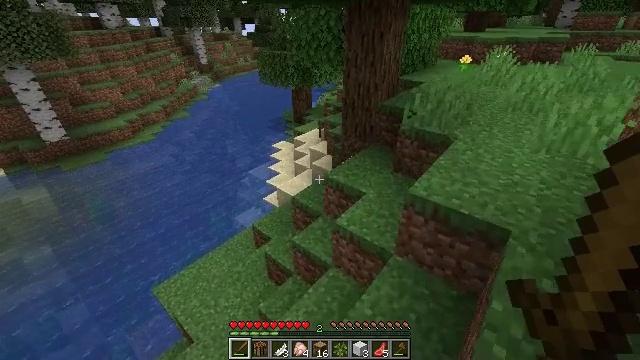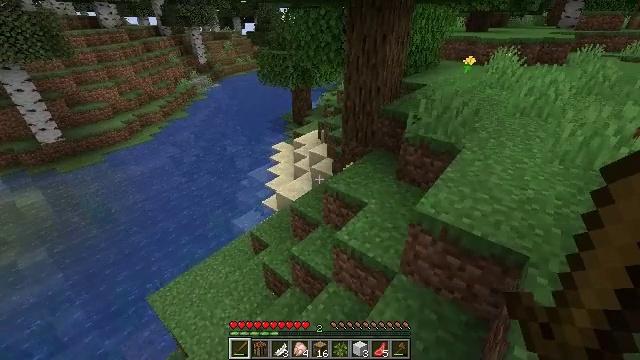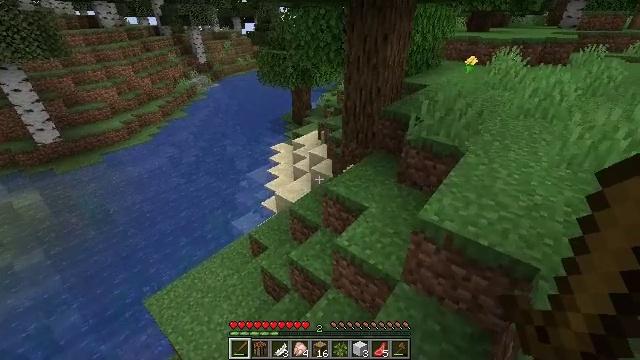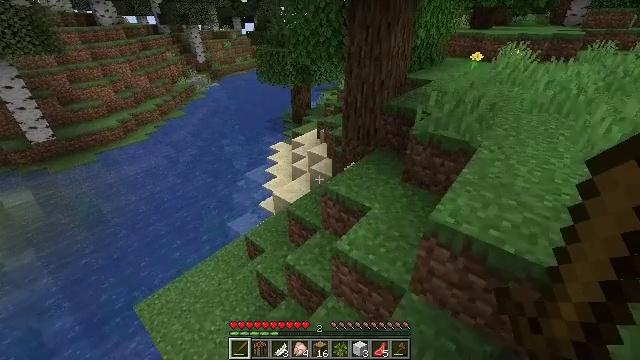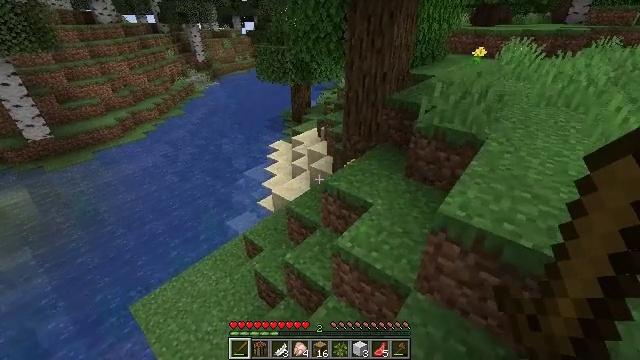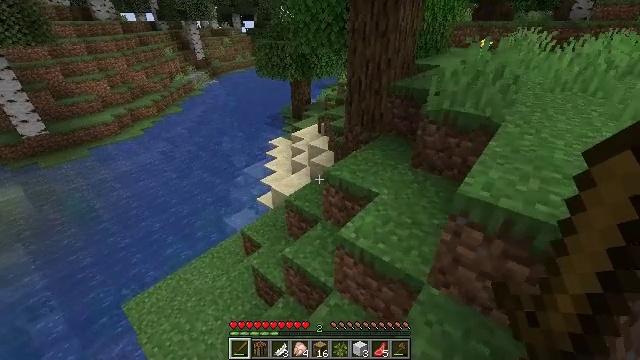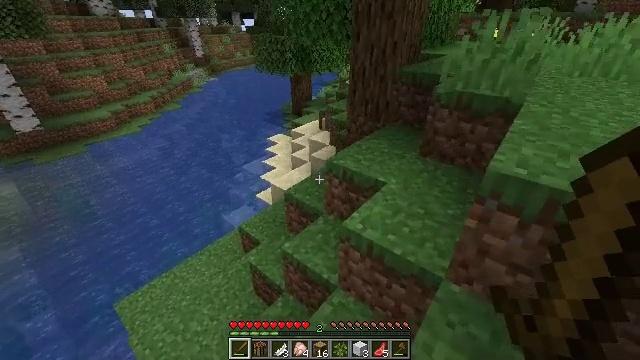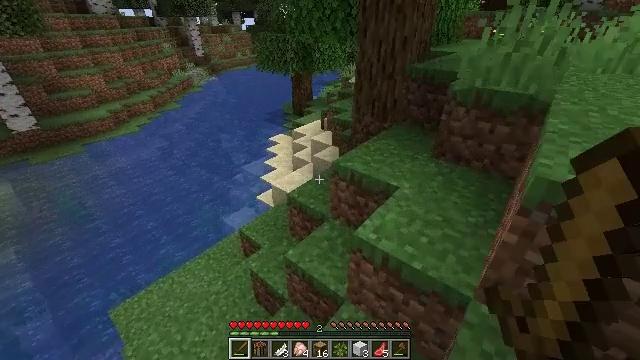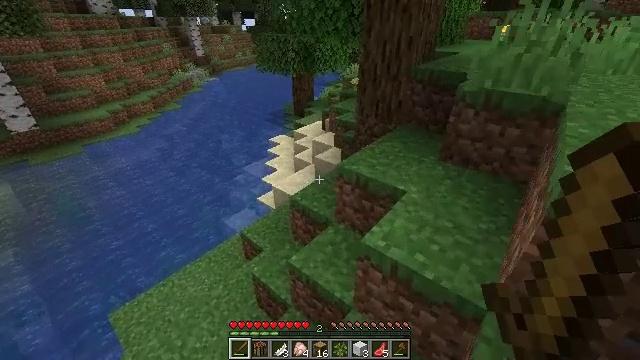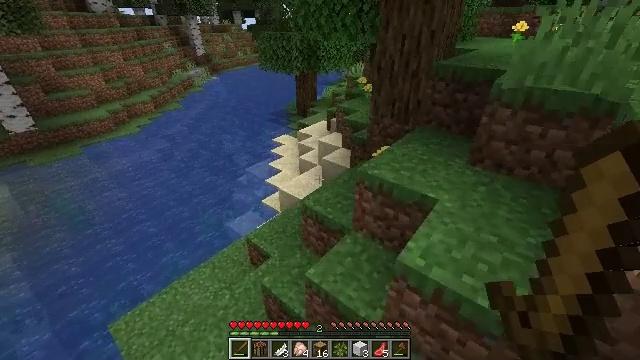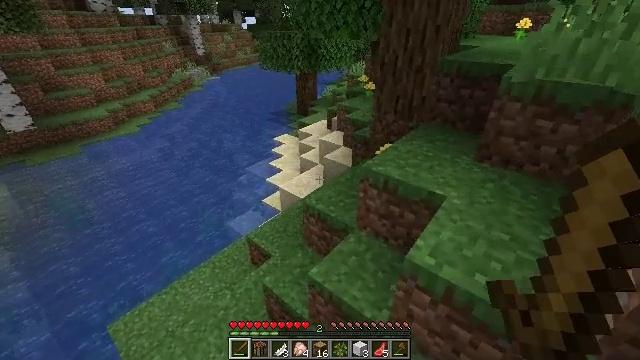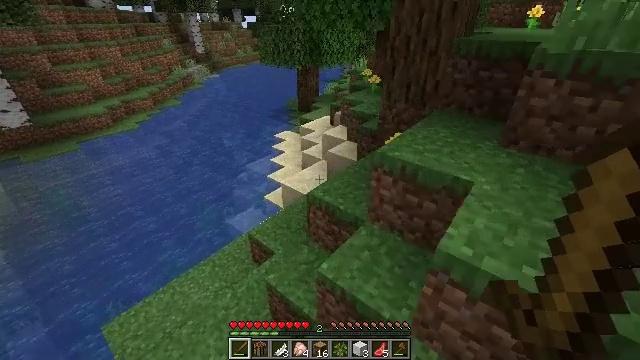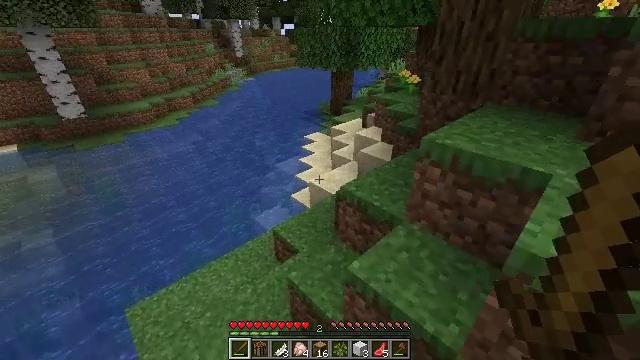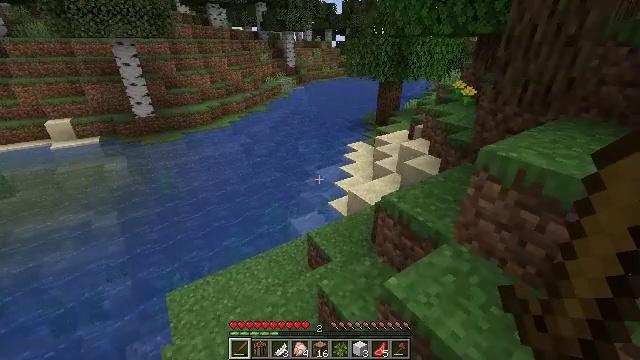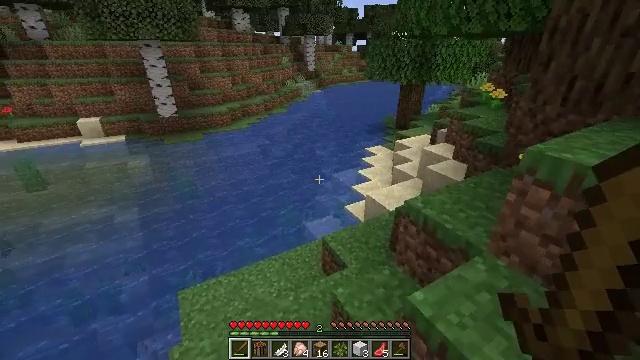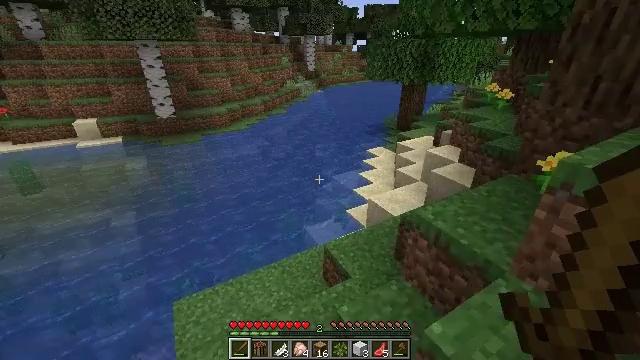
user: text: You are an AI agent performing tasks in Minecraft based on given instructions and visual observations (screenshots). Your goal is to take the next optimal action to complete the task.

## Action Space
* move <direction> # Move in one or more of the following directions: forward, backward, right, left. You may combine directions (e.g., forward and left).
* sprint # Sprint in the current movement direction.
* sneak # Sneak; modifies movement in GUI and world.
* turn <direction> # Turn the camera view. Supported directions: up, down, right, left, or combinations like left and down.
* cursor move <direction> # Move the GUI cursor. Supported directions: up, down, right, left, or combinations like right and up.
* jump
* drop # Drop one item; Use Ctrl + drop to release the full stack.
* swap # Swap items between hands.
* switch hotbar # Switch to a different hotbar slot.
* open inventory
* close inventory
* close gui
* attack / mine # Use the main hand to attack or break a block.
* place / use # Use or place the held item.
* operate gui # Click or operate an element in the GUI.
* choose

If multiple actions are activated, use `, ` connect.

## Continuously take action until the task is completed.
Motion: motion action
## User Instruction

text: Hunt a salmon.
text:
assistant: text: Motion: move forward
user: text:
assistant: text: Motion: move forward
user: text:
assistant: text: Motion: move forward
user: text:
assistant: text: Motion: move forward and move left
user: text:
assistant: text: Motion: move forward and move left
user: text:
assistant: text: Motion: move forward and move left
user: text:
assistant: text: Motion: move forward and move left
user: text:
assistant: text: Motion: move forward and move left
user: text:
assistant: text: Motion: move forward and move left
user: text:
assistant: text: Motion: move forward
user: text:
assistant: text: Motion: move forward
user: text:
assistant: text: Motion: move forward, turn left and up
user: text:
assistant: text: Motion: move forward, turn left and up
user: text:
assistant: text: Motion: move forward, turn left and up
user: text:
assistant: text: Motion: move forward
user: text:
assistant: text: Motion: move forward
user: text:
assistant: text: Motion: move forward
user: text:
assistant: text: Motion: move forward
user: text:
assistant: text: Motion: move forward
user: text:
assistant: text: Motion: move forward
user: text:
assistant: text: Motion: move forward
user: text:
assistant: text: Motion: move forward
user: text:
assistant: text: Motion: move forward
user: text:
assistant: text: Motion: move forward
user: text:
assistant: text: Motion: move forward
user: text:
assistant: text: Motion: move forward
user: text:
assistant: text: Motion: move forward
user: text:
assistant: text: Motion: move forward
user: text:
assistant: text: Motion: move forward
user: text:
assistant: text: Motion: move forward